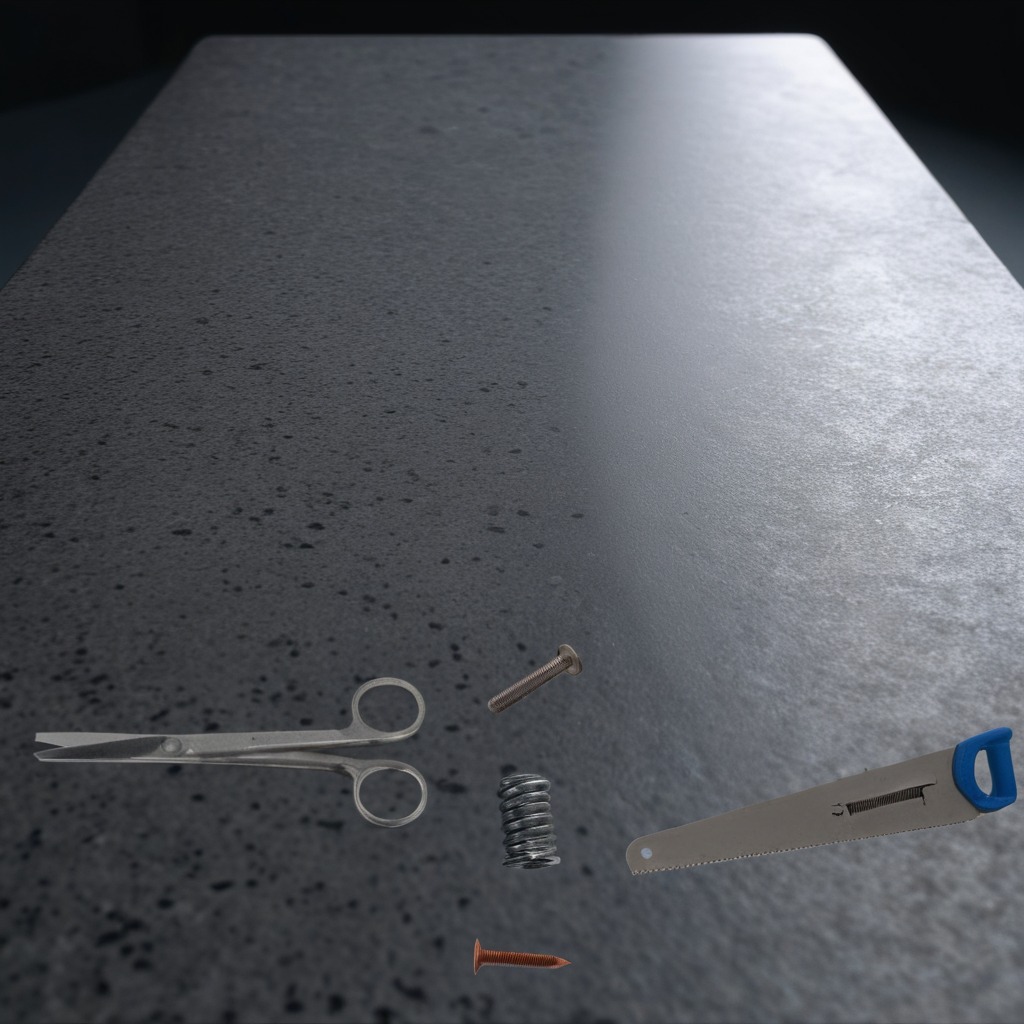
A metal machine screw, an iron nail, a coiled metal spring, a handheld metal saw, and a pair of scissors are lying on a clean granite table inside a workshop at night.